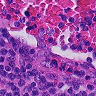
Metastatic tissue present: no